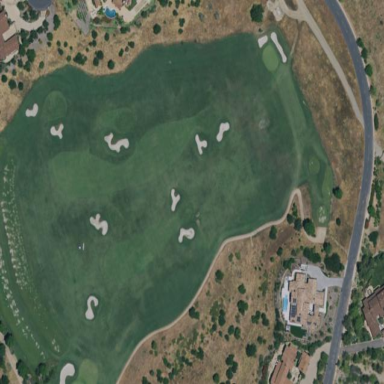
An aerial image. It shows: Golf fairway surrounded by grass.